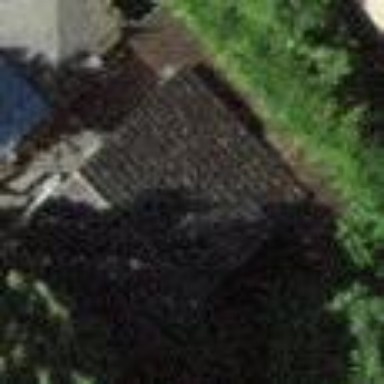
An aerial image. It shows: Rural barn.